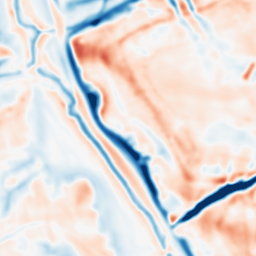
Category: multiscale
Decomposition family: dog_multiscale
Decomposition parameters: sigma_ratio: 1.4
n_scales: 4
base_sigma: 2
Upsampling method: bicubic_16x
Upsampling parameters: scale: 16
Upsampling scale: 16